Question: i have problem with smarty, actually i cant loop data which i gathered from DB.
This is function
'''
function getreputation($username)
{
global $rDB;
$rows = $rDB->select('
SELECT *
FROM account_reputation
WHERE username=?
ORDER BY id DESC
',
$username
);
foreach($rows as $row)
{
$reputation = array();
$reputation['user'] = $row['username'];
$reputation['reputation'] = $row['reputation'];
$reputation['action'] = $row['reason'];
$reputation['date'] = $row['date'];
}
return $reputation;
}
'''
Here is how i assign this function to tpl
'''
$smarty->assign('reputation', getreputation($page['username']));
'''
And finaly this is foreach loop
'''
{foreach from=$reputation item=reputation}
<tr><td width="33%"><center>
{if $reputation.action == 1}Registering an account
{elseif $reputation.action == 2}Daily visit
{elseif $reputation.action == 3}Posting a comment
{elseif $reputation.action == 4}Your comment was voted up (each upvote)
{elseif $reputation.action == 5}Submitting a screenshot
{elseif $reputation.action == 6}Submitting a guide (approved)
{elseif $reputation.action == 7}Earning a <font color="brown">Copper</font> <a href="/?website-achievements">website achievement</a>
{elseif $reputation.action == 8}Earning a Silver <a href="/?website-achievements">website achievement</a>
{elseif $reputation.action == 9}Earning a <font color="gold">Gold</font> <a href="/?website-achievements">website achievement</a>
{else}Achievement not found
{/if}
</center></td><td width="33%">
<center><font color='green'>+{$reputation.reputation}
</font></center></td><td width="33%"><center>
{$reputation.date}
</center></td></tr>
{/foreach}
'''
All i can see is

So output of foreach is totally wrong
Can someone help me to fix this problem?
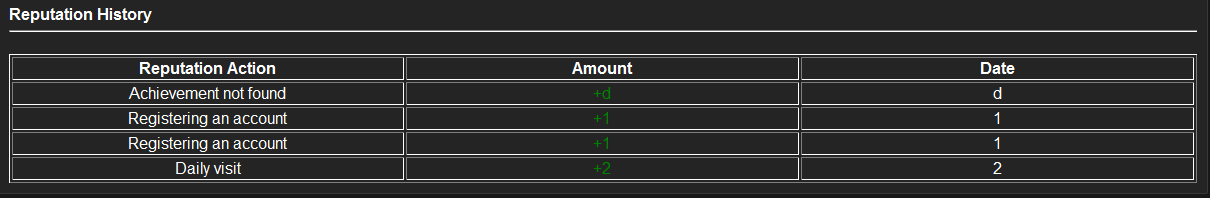
Answer: First of all, your PHP function as you posted it here will never return more than one row as you're overwriting the value of '$reputation' all the time.
'''
function getreputation($username) {
global $rDB;
$rows = $rDB->select('SELECT * FROM account_reputation WHERE username=? ORDER BY id DESC', $username);
// Initialize the array that will be filled with the single rows
$reputation = array();
foreach($rows as $row) {
// Create a temporal variable with a different name
$rep = array();
$rep['user'] = $row['username'];
$rep['reputation'] = $row['reputation'];
$rep['action'] = $row['reason'];
$rep['date'] = $row['date'];
// Add this array to the other one
$reputation[] = $rep;
}
return $reputation;
}
'''
Then, in your Smarty code, you're supposed to use a different variable name for the current item (as suggested by Michael Berkowski):
'''
{foreach from=$reputation item=rep}
<tr><td width="33%"><center>
{if $rep.action == 1}Registering an account
{elseif $rep.action == 2}Daily visit
etc...
{else}Achievement not found
{/if}
</center></td>
<td width="33%"><center><font color='green'>+{$rep.reputation}
</font></center></td>
<td width="33%"><center>{$rep.date}</center></td>
</tr>
{/foreach}
'''